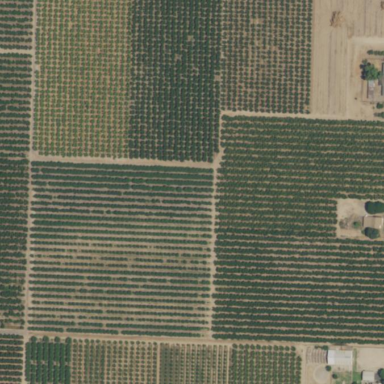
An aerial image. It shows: Orchard.